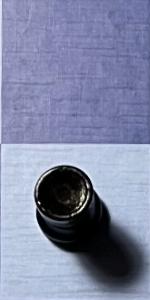
Label: Rook_Black